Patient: sex M, age 51
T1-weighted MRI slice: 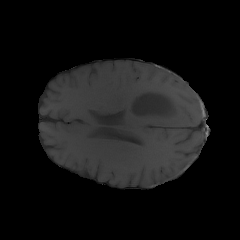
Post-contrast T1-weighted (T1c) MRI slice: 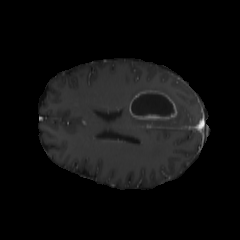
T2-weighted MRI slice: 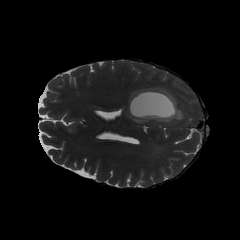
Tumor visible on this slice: yes
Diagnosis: Glioblastoma, IDH-wildtype
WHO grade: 4